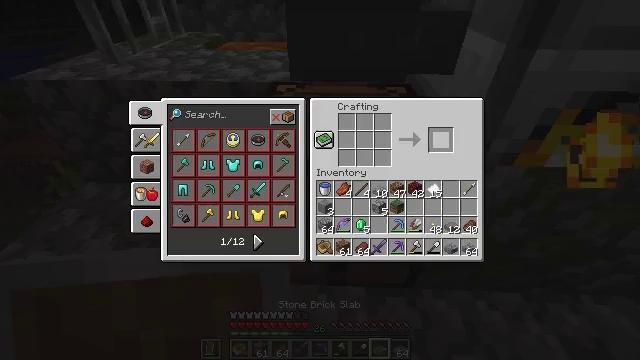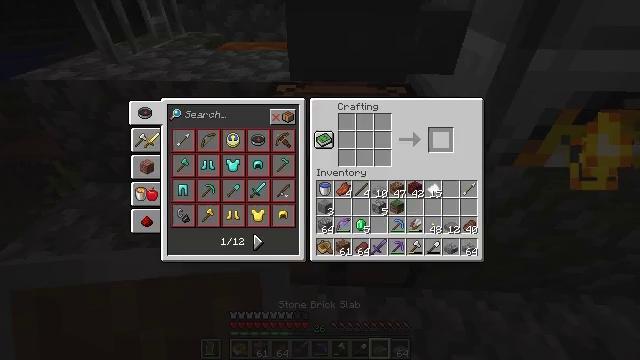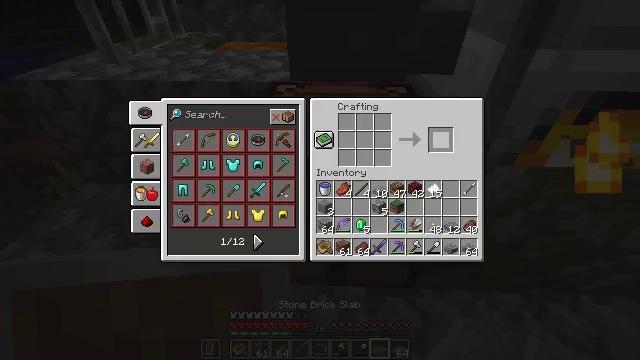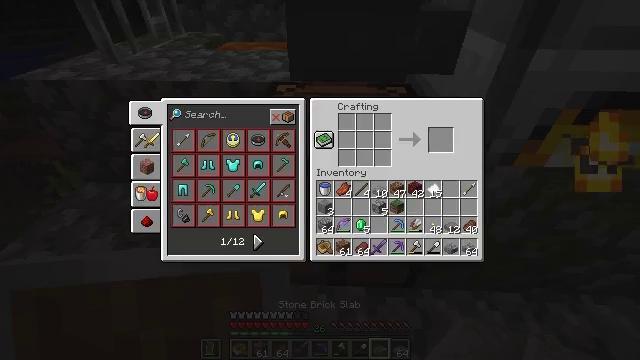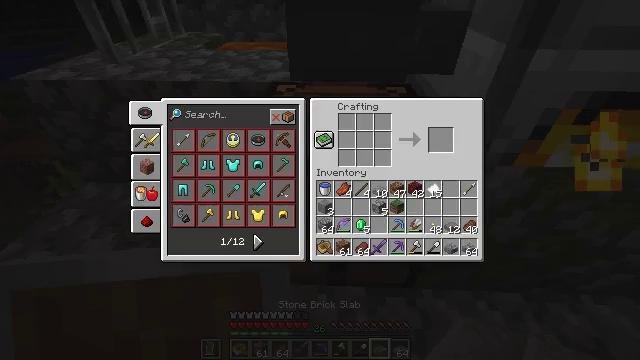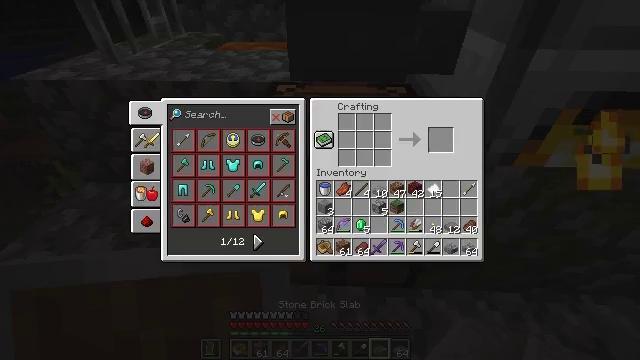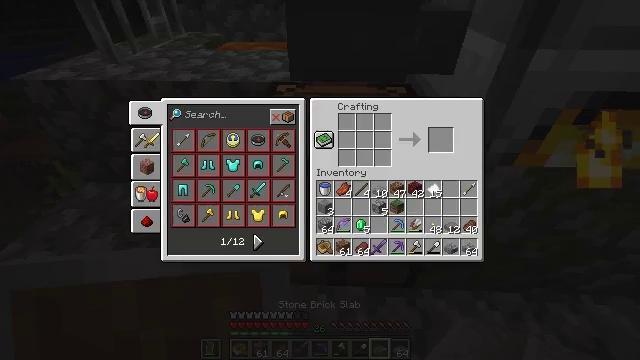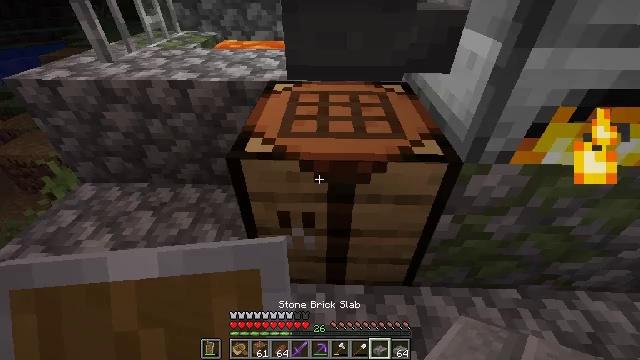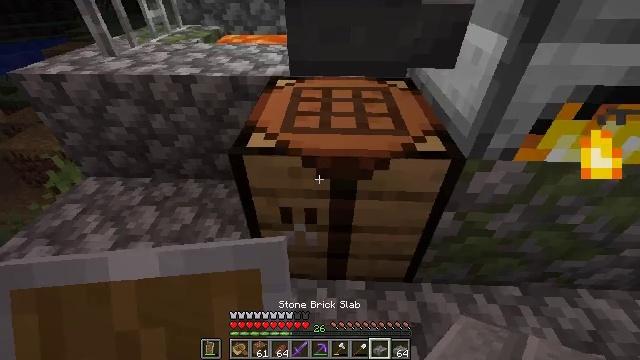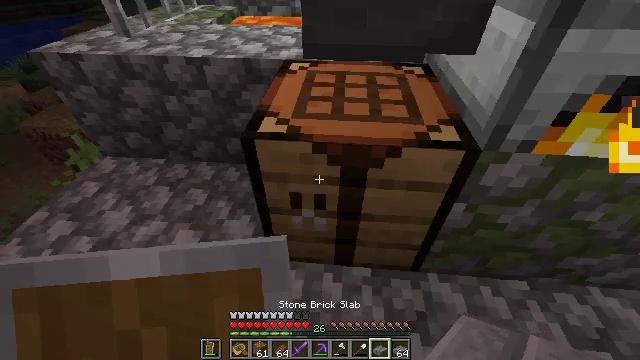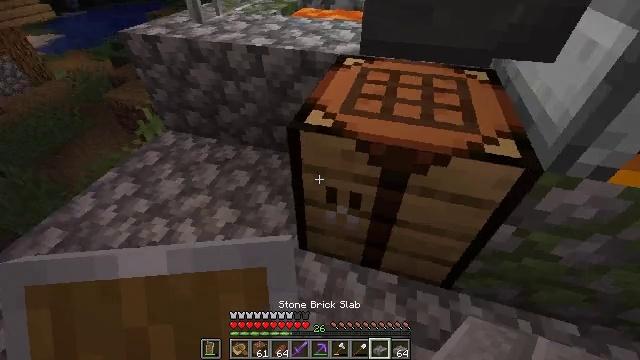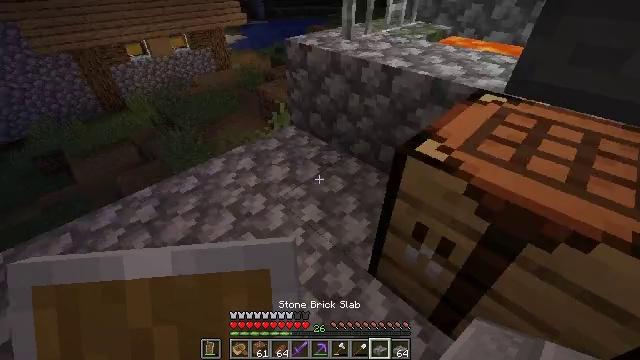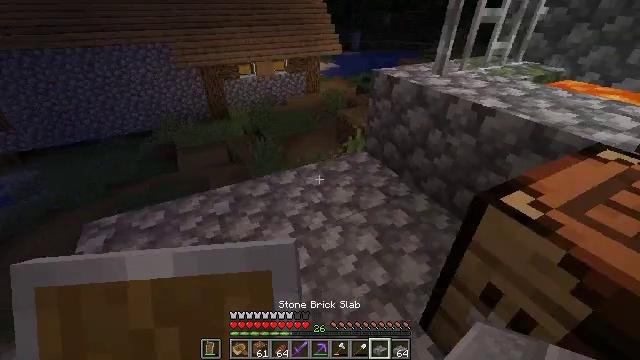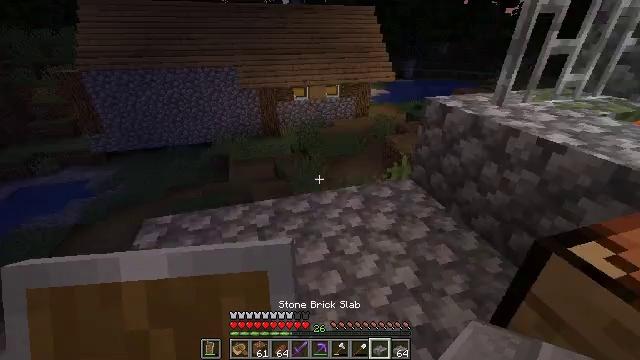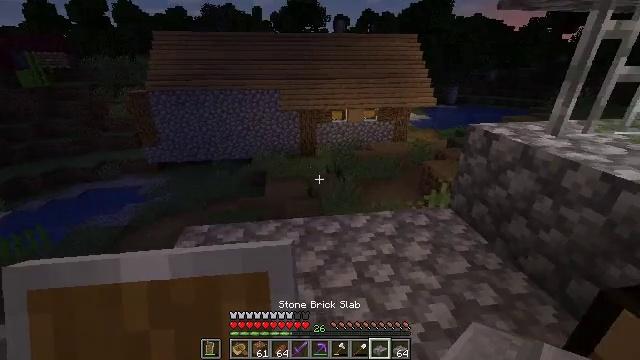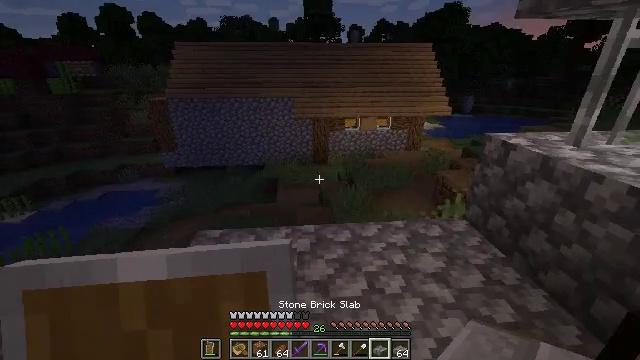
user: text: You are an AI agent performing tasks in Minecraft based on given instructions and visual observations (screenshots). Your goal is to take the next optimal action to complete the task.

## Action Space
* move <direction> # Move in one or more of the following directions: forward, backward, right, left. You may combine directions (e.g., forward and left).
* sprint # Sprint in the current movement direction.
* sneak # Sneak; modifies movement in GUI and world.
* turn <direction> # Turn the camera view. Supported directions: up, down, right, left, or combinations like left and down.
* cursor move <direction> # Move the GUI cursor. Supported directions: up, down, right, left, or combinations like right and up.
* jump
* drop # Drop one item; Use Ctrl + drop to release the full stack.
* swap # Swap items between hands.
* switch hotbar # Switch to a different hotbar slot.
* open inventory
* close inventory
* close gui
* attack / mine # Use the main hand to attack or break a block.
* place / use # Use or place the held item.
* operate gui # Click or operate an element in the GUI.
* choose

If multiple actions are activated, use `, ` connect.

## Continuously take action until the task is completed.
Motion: motion action
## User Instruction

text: Collect the stone brick slab for building.
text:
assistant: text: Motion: sneak
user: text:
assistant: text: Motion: sneak, turn up
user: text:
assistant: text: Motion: sneak, turn left
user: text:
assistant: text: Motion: sneak
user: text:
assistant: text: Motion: no_op
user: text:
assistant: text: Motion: no_op
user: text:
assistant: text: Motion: open inventory
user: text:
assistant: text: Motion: open inventory
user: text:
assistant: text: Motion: turn left and down, open inventory
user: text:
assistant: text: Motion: turn left
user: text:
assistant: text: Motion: turn left and up
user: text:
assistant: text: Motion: turn left and up
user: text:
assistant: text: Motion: turn left and up
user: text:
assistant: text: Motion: turn left and up
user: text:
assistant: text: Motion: turn left and up
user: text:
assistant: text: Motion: turn left
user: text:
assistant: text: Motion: move forward, turn left
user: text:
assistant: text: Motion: move forward, turn left and up
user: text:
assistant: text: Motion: no_op
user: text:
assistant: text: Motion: turn right and up
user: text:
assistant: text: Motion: move forward, turn right
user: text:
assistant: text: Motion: move forward, turn right
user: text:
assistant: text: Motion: move forward, turn right
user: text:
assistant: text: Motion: move forward, turn right
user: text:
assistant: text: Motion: move forward, turn right
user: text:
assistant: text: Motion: move forward
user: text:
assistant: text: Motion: move forward
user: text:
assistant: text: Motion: move forward
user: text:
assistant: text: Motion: move forward, turn right
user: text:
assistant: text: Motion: move forward, turn right